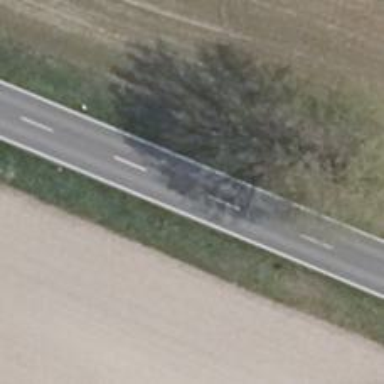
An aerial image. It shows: Secondary road with asphalt surface.